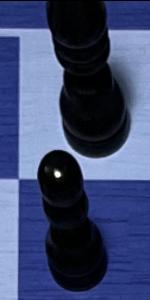
Label: Pawn_Black